Field crop: tomato
Growth stage: 1
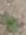
Species: solanum